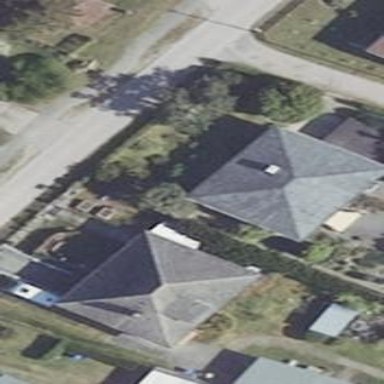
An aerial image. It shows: Simple and straightforward house.